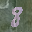
Label: 8